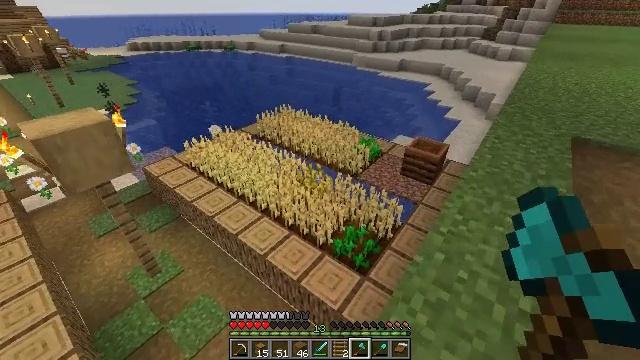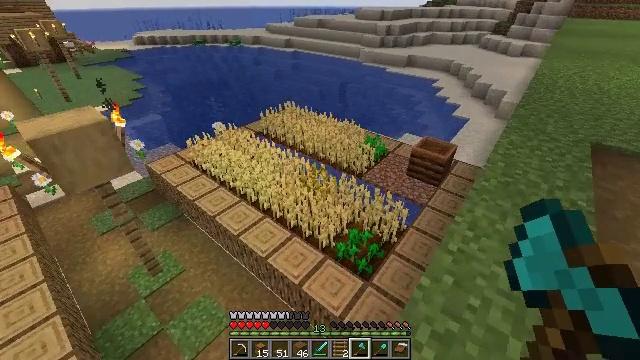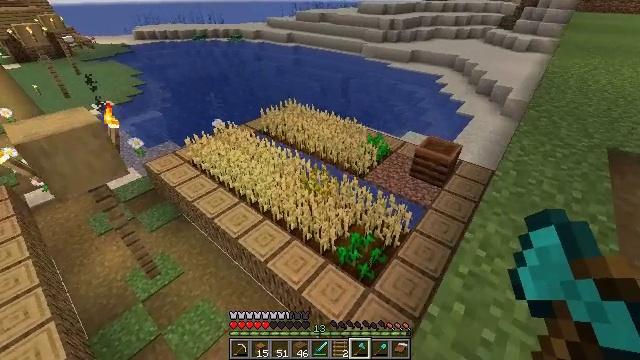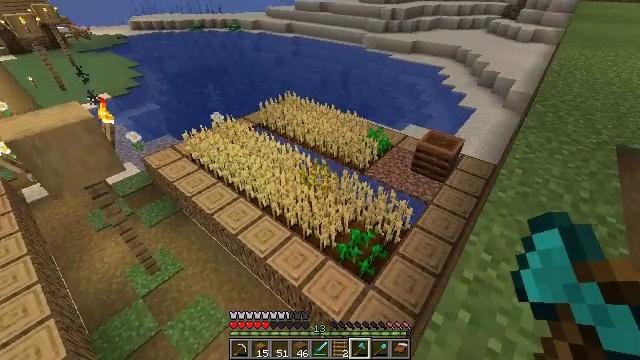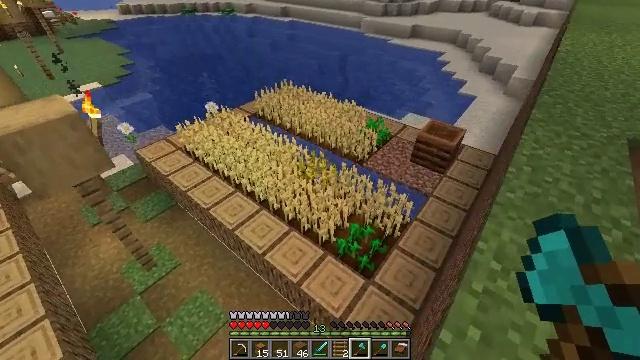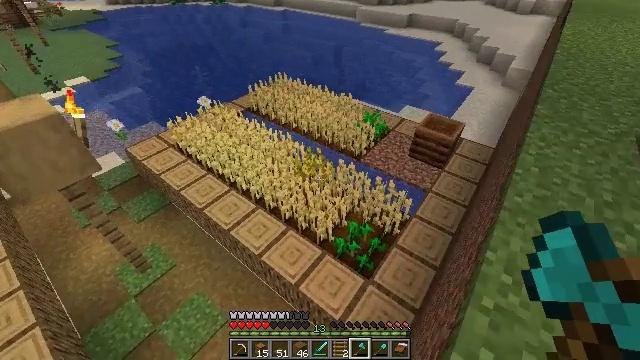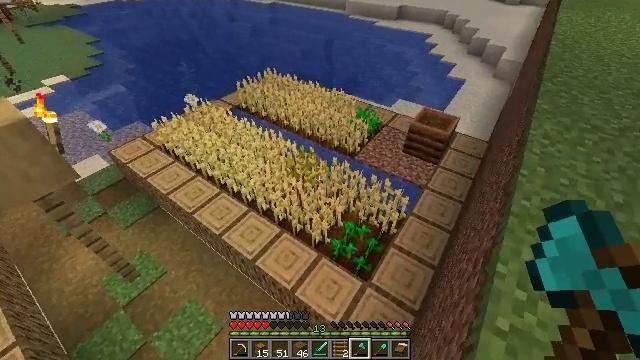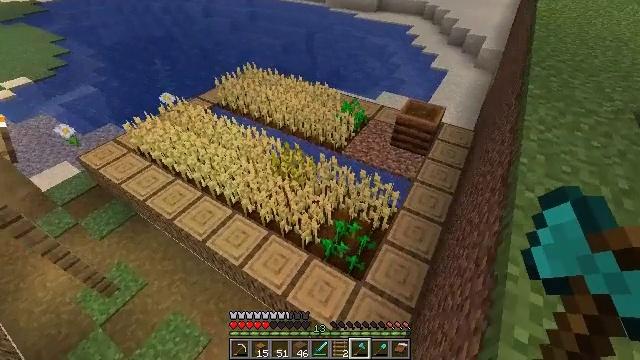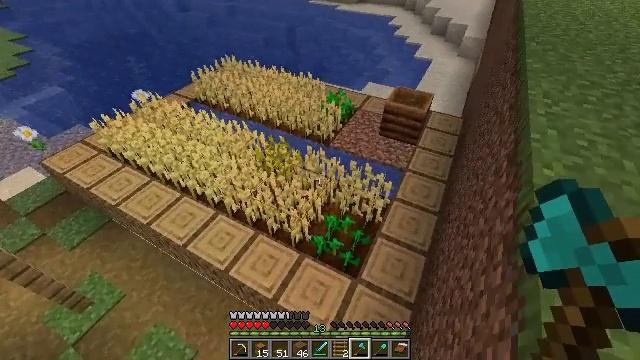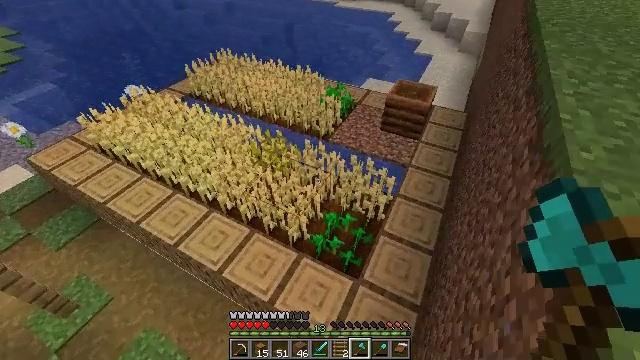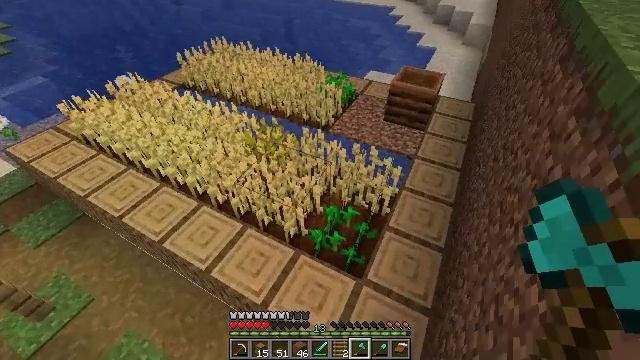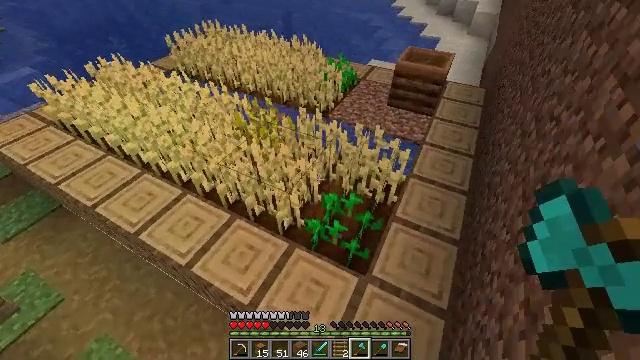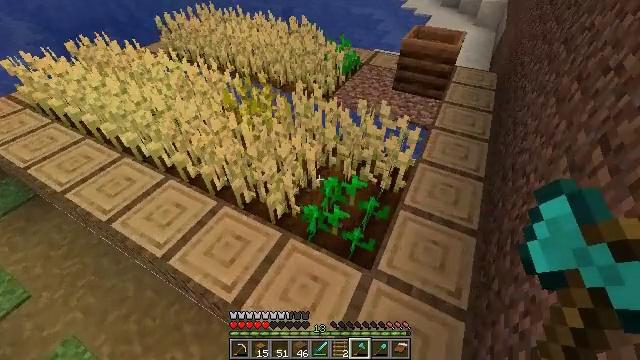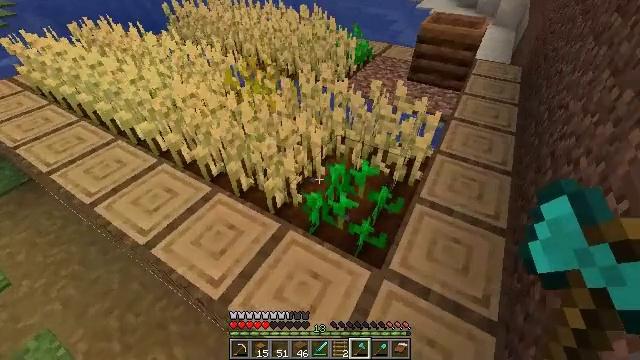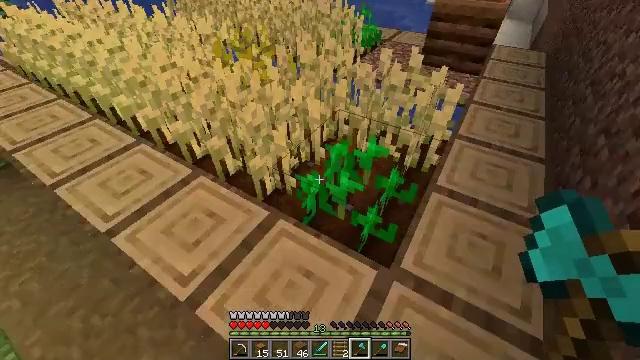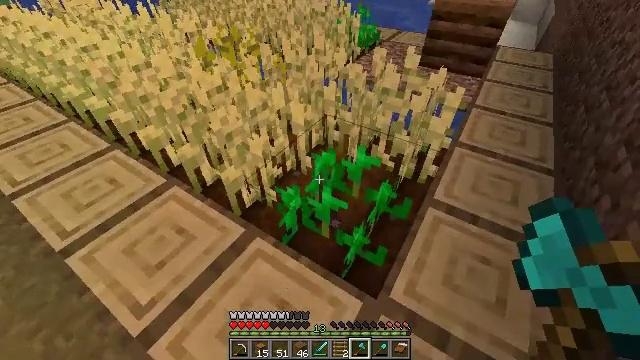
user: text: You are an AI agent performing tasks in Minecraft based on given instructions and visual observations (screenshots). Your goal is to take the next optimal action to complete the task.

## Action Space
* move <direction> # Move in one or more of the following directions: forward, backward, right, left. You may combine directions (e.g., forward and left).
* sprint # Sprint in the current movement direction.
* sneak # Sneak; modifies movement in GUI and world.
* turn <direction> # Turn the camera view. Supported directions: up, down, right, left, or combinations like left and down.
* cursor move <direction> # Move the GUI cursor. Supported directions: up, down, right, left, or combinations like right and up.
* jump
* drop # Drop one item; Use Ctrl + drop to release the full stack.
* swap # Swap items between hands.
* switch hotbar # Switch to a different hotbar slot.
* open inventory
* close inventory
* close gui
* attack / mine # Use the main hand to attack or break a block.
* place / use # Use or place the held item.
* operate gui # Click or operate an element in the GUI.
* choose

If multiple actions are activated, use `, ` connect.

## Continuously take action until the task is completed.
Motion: motion action
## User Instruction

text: Collect wheat crops.
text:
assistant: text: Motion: move forward, turn left
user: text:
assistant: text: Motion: move forward
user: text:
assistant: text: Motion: move forward, turn down
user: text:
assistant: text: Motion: move forward, turn down
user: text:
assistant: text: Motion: move forward, turn right and down
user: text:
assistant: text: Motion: move forward, turn right and down
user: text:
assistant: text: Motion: move forward, turn right and down
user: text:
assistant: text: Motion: move forward, turn right
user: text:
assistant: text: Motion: move forward and move right
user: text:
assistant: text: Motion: move forward and move right
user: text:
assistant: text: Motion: move forward and move right
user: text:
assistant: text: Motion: move forward and move right
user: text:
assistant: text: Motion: move forward and move right, turn left and up
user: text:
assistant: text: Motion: move forward and move right, turn left
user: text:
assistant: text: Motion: move forward and move right
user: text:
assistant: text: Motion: move forward and move right
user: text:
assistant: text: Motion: move forward and move right
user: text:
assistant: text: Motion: move forward and move right, turn left
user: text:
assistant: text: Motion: move forward and move right, turn left
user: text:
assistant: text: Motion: move right, turn left
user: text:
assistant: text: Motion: move right, turn left and down
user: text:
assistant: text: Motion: move right, turn left and down
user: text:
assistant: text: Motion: move right, turn left and down
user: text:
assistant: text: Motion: turn left
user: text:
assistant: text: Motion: turn left
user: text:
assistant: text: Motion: turn left
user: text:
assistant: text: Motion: turn left
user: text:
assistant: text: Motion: no_op
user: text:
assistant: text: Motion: no_op
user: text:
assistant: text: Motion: no_op